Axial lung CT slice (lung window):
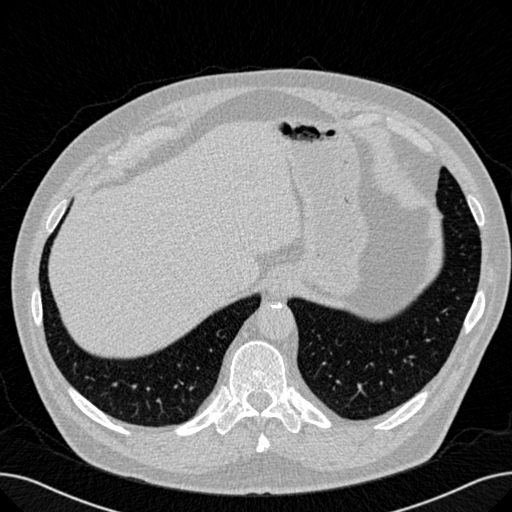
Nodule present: no